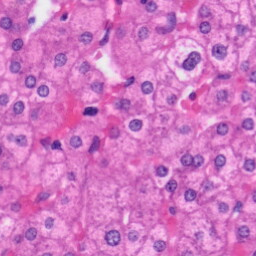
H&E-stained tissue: Liver